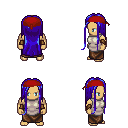
a pixel art fantasy rpg character, male body template, human, tanned skin, white tunic, robe skirt, blue extra-long hairstyle, red bandana, cloth bracers, four views (front, back, left, right), 2x2 character sprite sheet, small pixel art, hard edges, no anti-aliasing